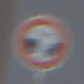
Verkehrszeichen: VerbotUnterschreitenMindestabstand
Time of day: MorningAfternoon
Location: Outdoor (Urban)
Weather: Clear
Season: NotSpecified
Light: Natural